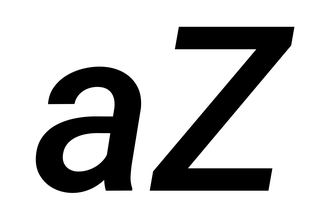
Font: Roboto-Italic_Medium_Italic